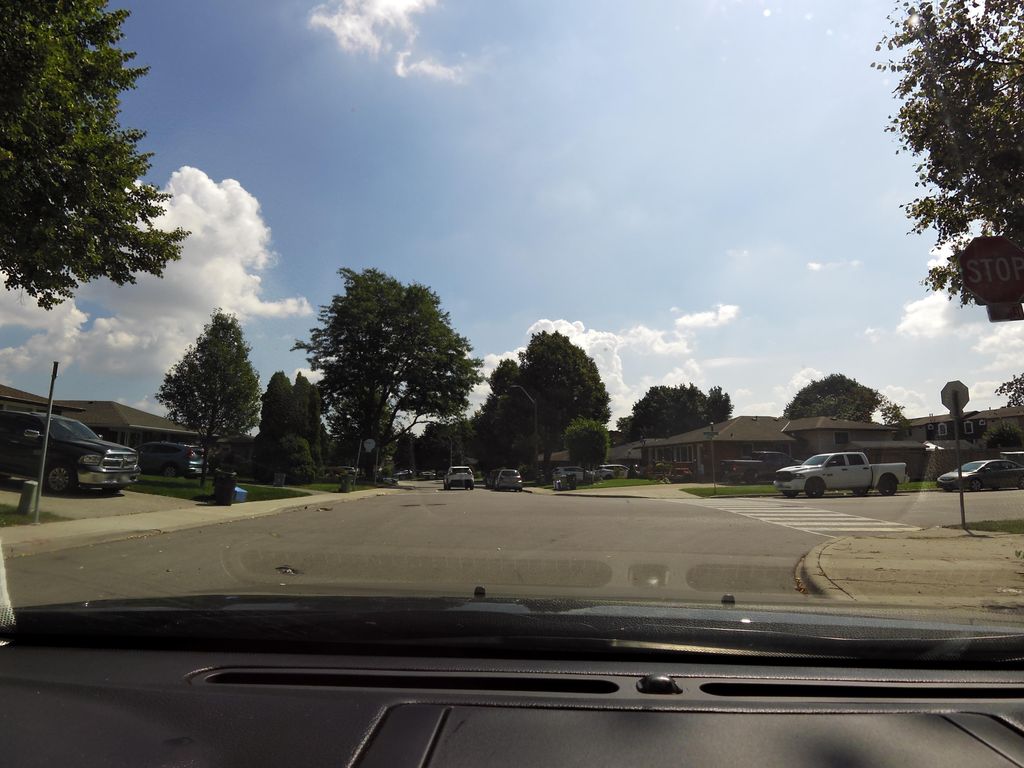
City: hamilton